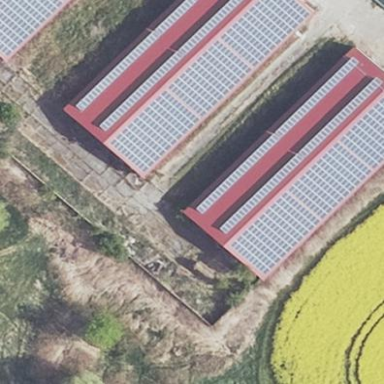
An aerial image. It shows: Building equipped with solar photovoltaic panel for generating electricity. The small installation is solar power generator.